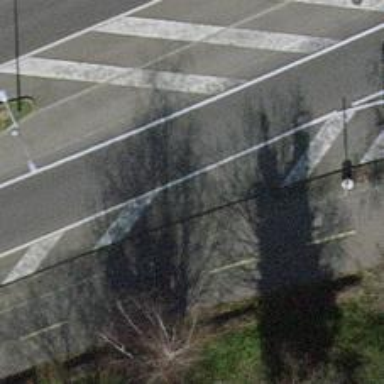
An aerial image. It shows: Bollard barrier.